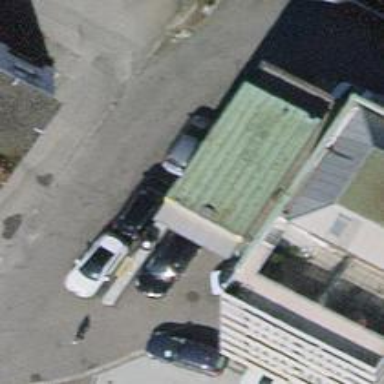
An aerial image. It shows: Car repair shop.